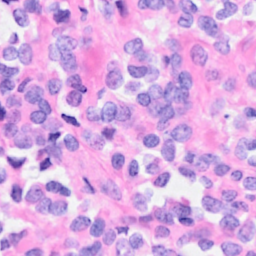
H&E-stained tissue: Breast